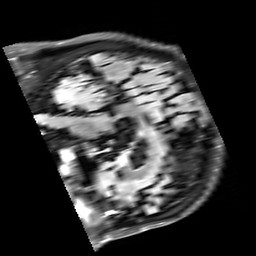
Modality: FLAIR
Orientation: sagittal
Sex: male
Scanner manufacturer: siemens
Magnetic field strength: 3 T
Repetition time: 10 s
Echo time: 0.09 s